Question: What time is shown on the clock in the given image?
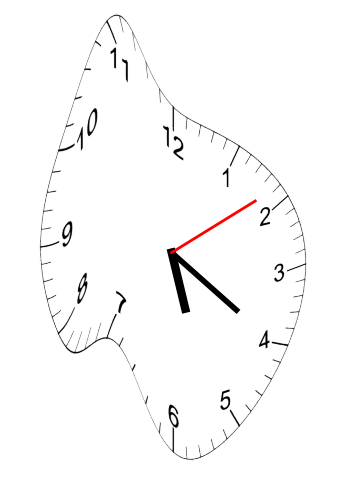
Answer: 05:20:09